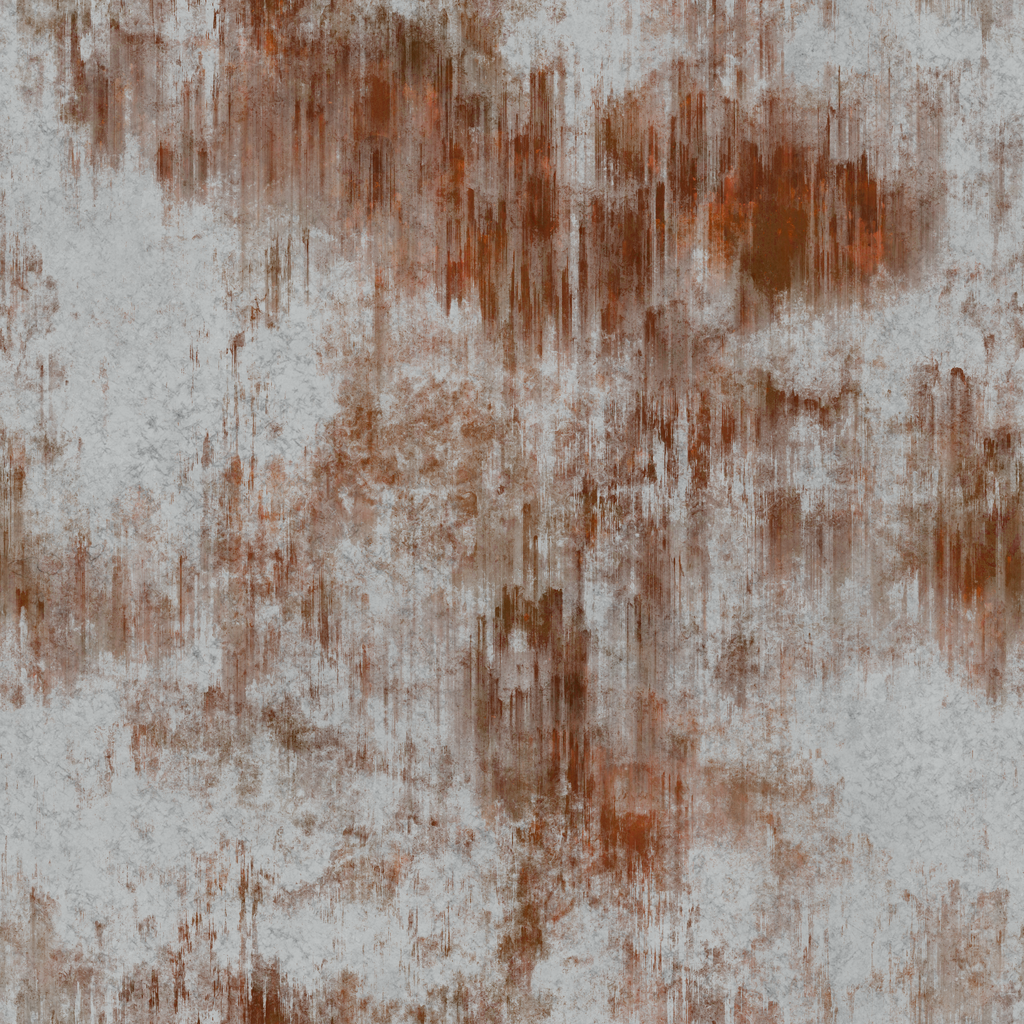
Texture map type: Color